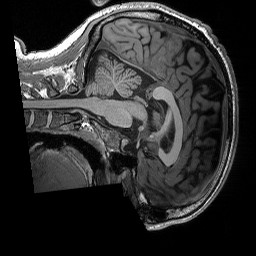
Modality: T1w
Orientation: sagittal
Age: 40
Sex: male
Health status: healthy
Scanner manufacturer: siemens
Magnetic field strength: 3 T
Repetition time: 2.3 s
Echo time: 0.00298 s